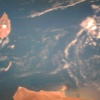
Label: water